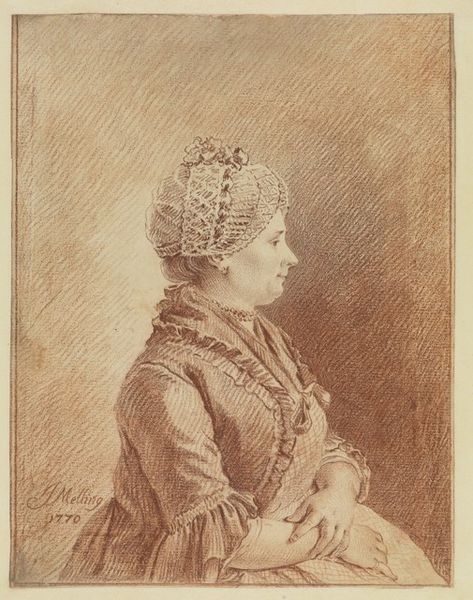
Titel: Damenbildnis
Künstler: Josef Melling
Standort: Karlsruhe
Institution: Staatliche Kunsthalle Karlsruhe
Schlagwörter: gemälde, hand, kopf, schatten, sitzen, stadt, blume, blumen, braun, busen, frau, hut, hüte, kleid, kopfbedeckungen, kreide, mund, nase, ohr, ohrring, pastell, profil, schmuck, zeichnung, dame, rot, haube, malerei, schleife, alt, jacke, kappe, mütze, mützen, arme, gesicht, spitze, ärmel, bild, hände, portrait, porträt, signatur, auge, mantel, sitzend, ohrringe, spitzen, brustbild, england, hübsch, kinn, kopfbedeckung, lächeln, seitlich, papier, halsband, haltung, kette, dorf, grafik, silhouette, rand, sepia, dick, weib, weiblich, kopftuch, seitenansicht, rüsche, rüschen, ring, halskette, striche, schraffur, stich, kupfer, portait, seite, bleistift, häubchen, doppelkinn, halbporträt, freundlich, weich, rötel, jugendlich, strichzeichnung, gehäkelt, kreuzschraffur, rötelzeichnung, portrat, matrone, bürgerin, tempora, sympatisch, 1770, mütterlich, melling, mehling, melhing, portrtöt, goldhaube, mething, melting